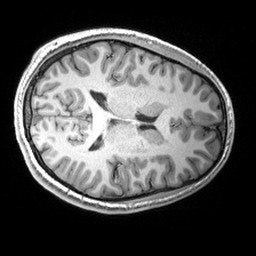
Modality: T1w
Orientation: axial
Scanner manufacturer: siemens
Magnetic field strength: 3 T
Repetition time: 2.53 s
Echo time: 0.00299 s